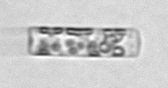
Label: Leptocylindrus